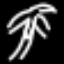
Label: palm tree